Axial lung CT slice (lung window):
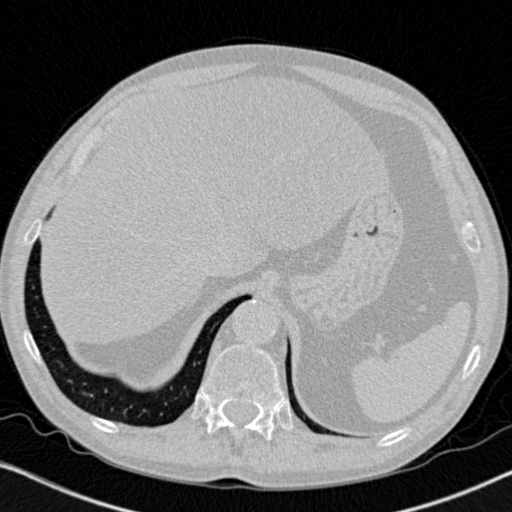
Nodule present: no